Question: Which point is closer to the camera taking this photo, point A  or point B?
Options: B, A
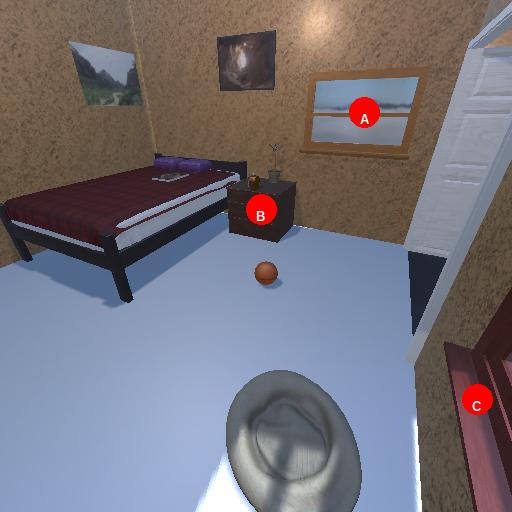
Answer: B